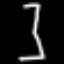
Label: hourglass